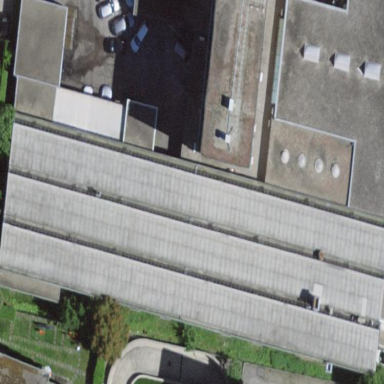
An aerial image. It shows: Industrial building.